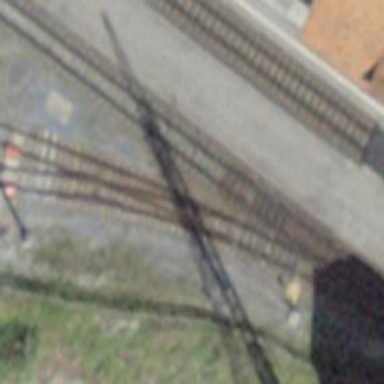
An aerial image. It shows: Railway switch.